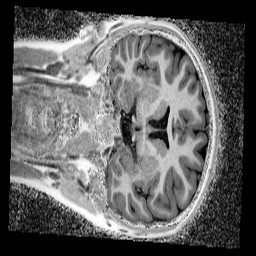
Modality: UNIT1_denoised
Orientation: coronal
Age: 13
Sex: female
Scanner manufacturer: siemens
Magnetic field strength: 3 T
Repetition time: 4 s
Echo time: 0.00299 s